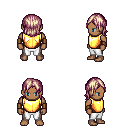
a pixel art fantasy rpg character, male body template, human, dark skin, gold chest armor, white pants, white blonde long bangs hairstyle, leather bracers, four views (front, back, left, right), 2x2 character sprite sheet, small pixel art, hard edges, no anti-aliasing